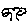
Label: tree